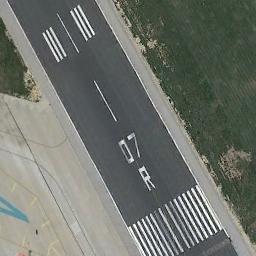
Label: runway